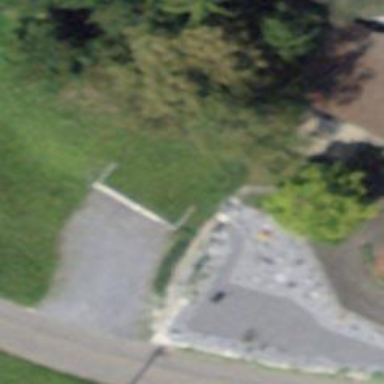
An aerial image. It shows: Garage building.